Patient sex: M
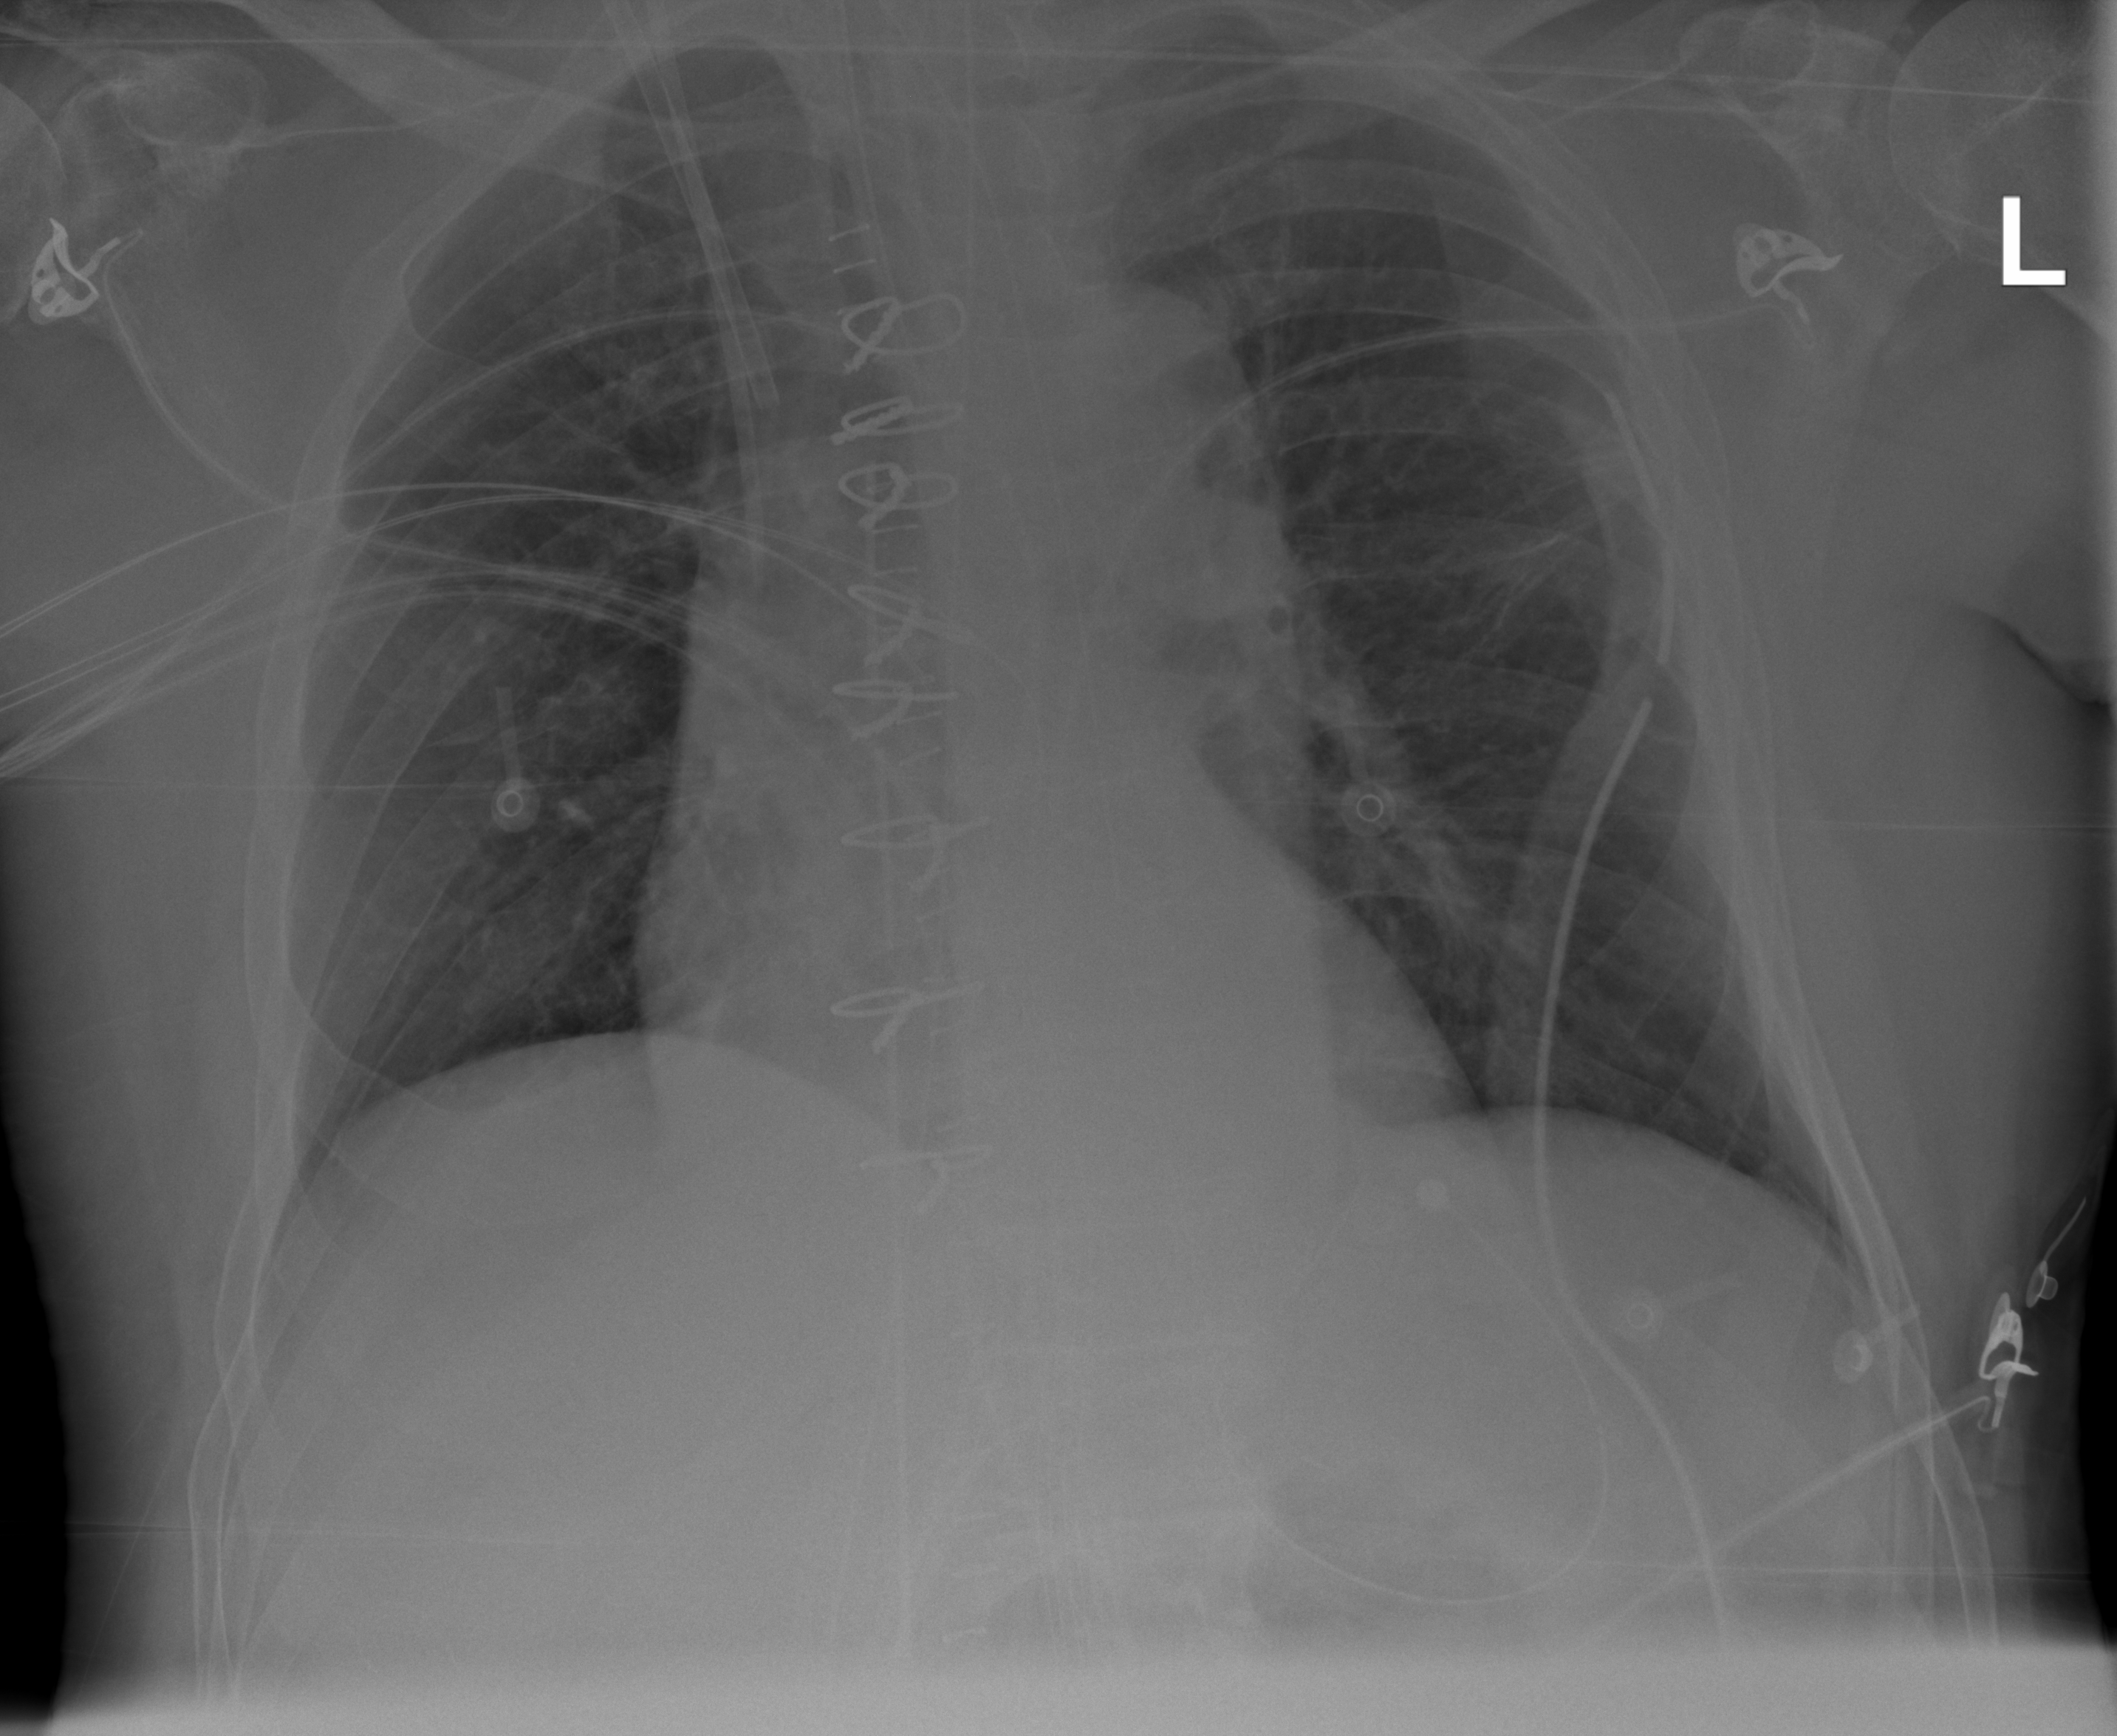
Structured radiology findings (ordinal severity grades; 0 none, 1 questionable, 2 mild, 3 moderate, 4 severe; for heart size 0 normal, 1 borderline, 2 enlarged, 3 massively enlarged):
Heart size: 0
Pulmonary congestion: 0
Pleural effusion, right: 0
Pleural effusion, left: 0
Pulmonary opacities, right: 0
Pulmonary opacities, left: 0
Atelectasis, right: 0
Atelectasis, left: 0